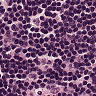
Metastatic tissue present: no